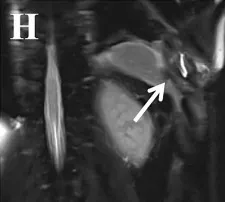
A 58-year-old man treated GIST metastases in the chest wall with MWA. (G-I) In April 2022, the tumor size was 5.3x2.4cm, and CEUS showed enhanced area.
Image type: radiology (mri)